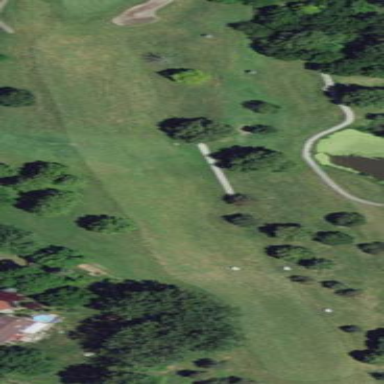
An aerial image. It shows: Grassy area designated as golf fairway.